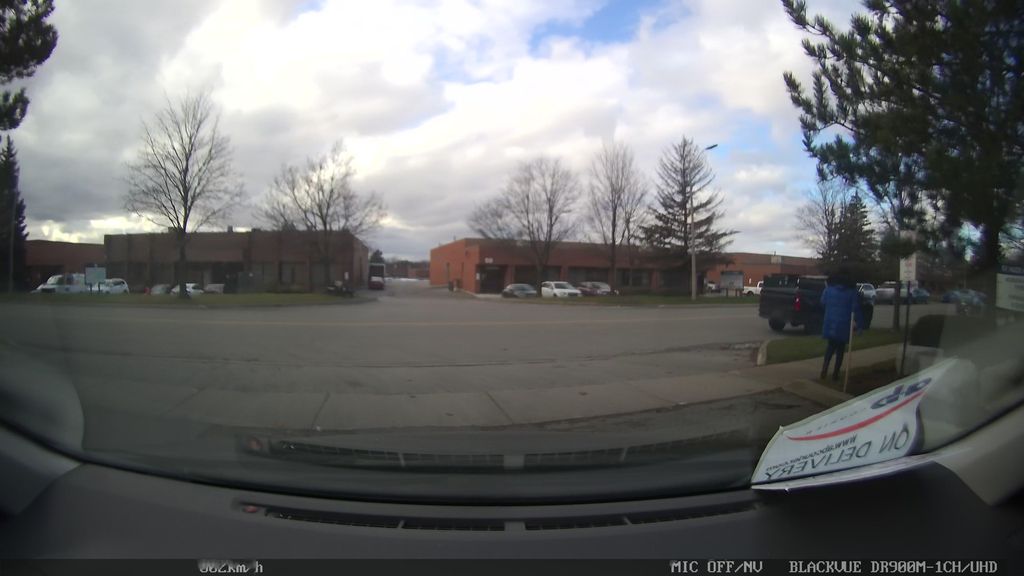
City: toronto